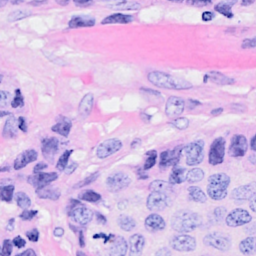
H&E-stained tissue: Breast